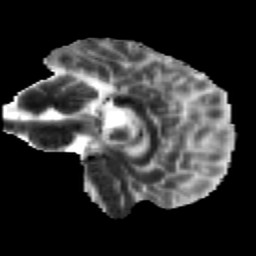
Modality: MD
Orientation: sagittal
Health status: healthy
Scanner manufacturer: siemens
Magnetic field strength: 3 T
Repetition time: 12 s
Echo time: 0.092 s